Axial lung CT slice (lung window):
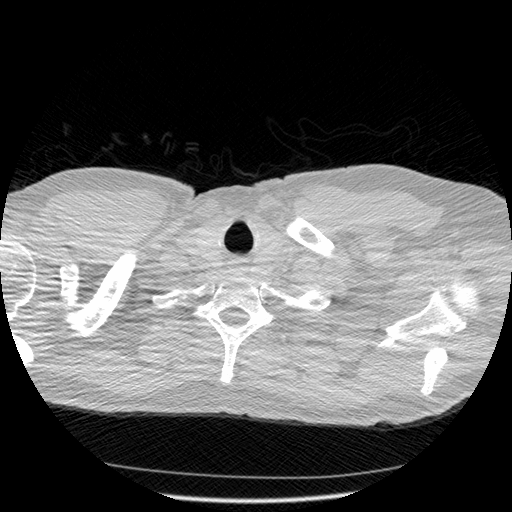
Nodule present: no